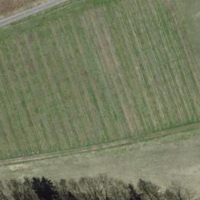
EUNIS habitat code: 52
Species observed at this site:
Primula veris
Chorthippus biguttulus